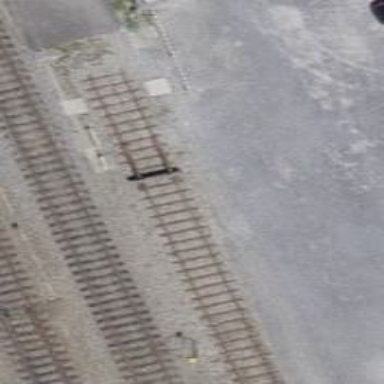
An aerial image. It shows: Single railway spur track.